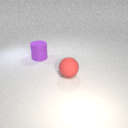
large purple rubber cylinder behind large red rubber sphere